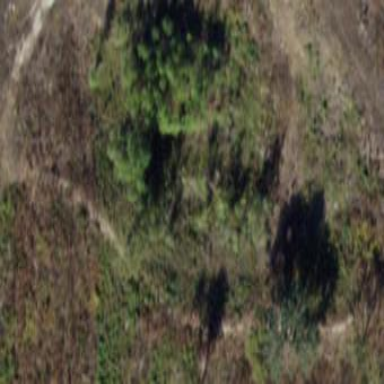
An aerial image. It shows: Mixed woodland area with various types of leaves.